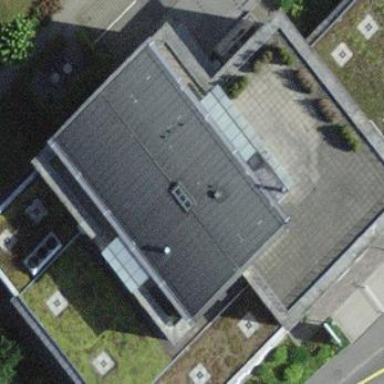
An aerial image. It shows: Clinic building offering healthcare services.